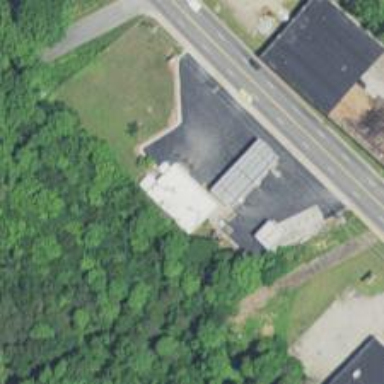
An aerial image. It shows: Convenience shop.